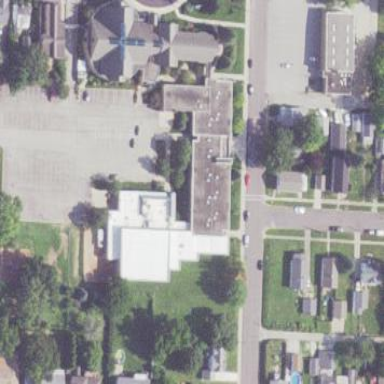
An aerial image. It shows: School building with school amenities.